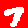
Digit: 7